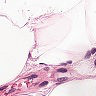
Metastatic tissue present: no